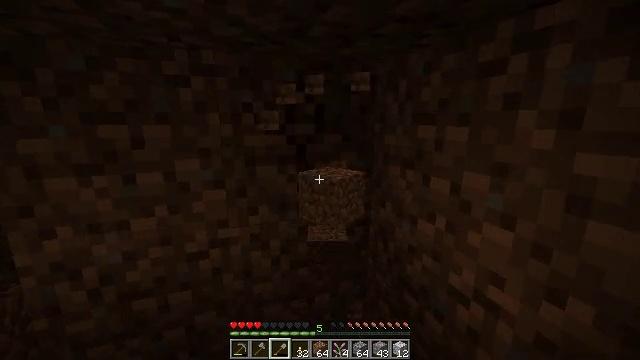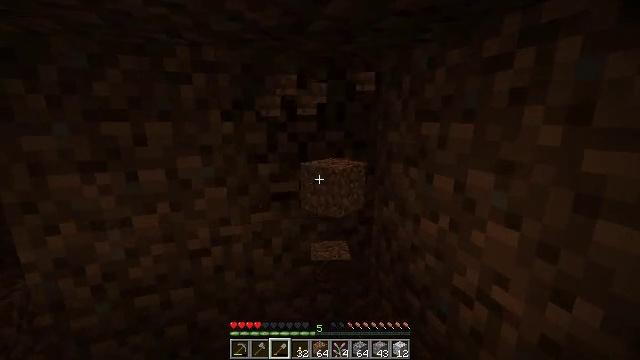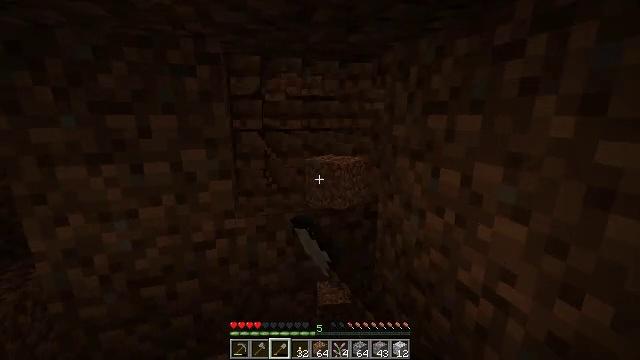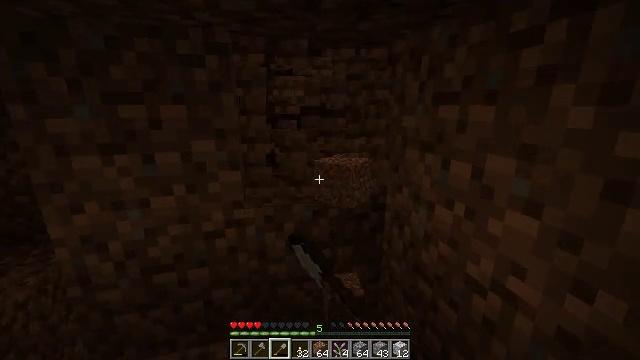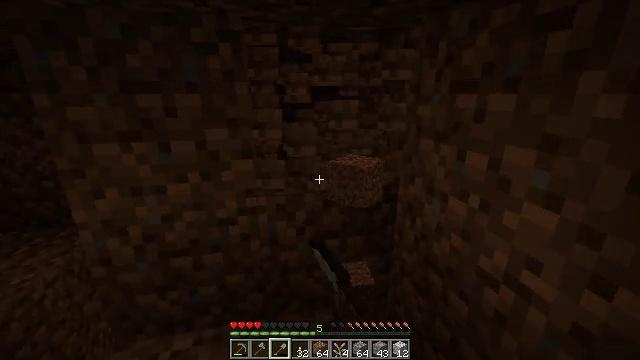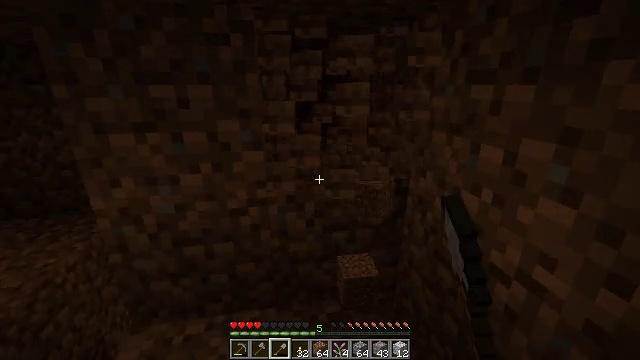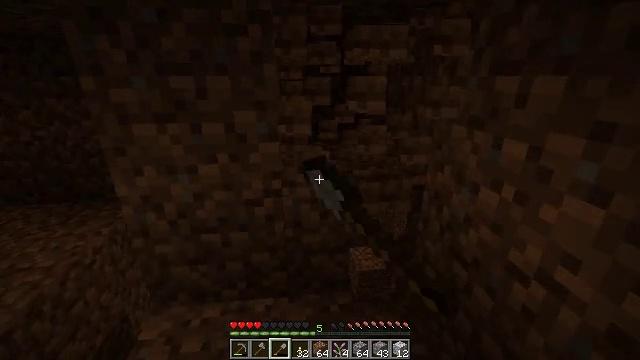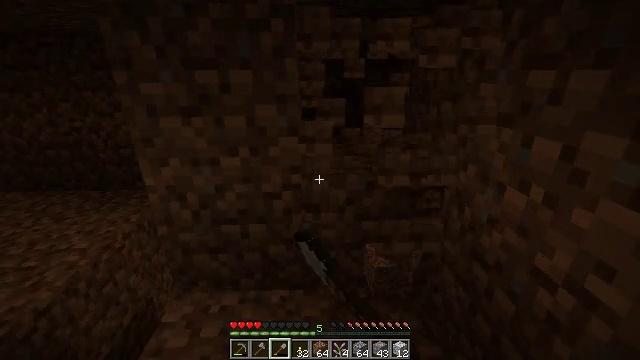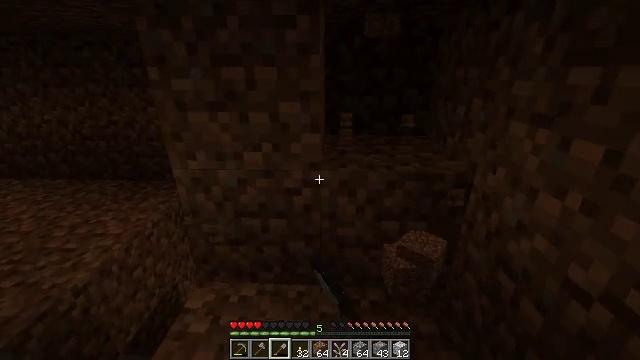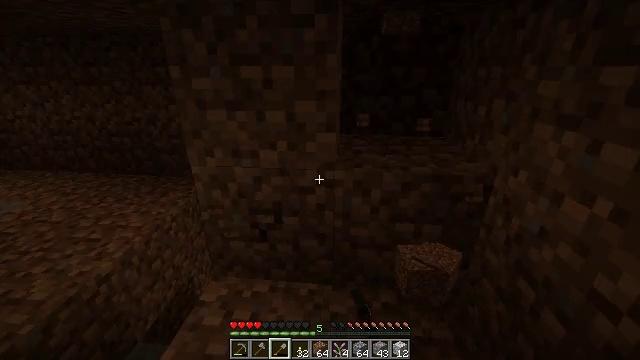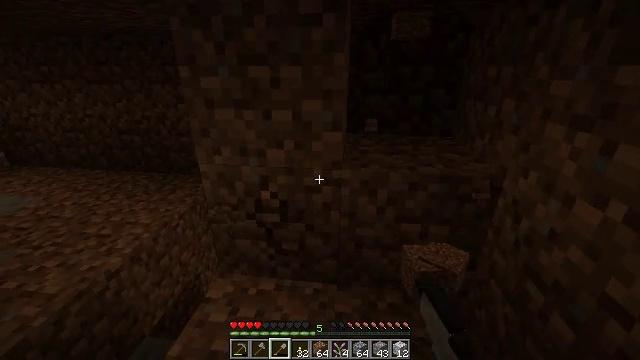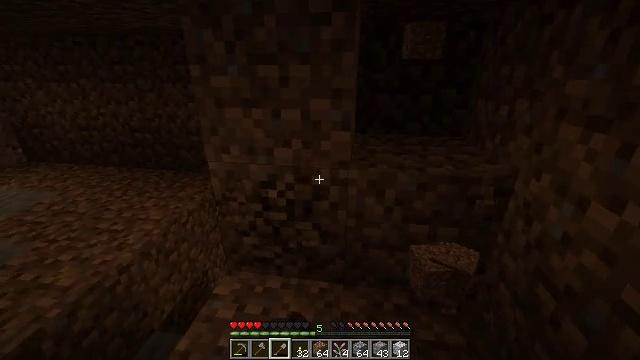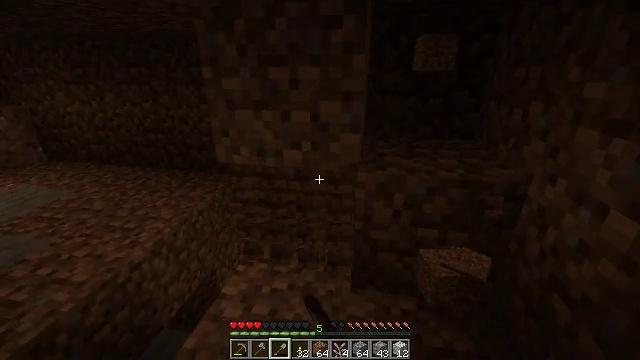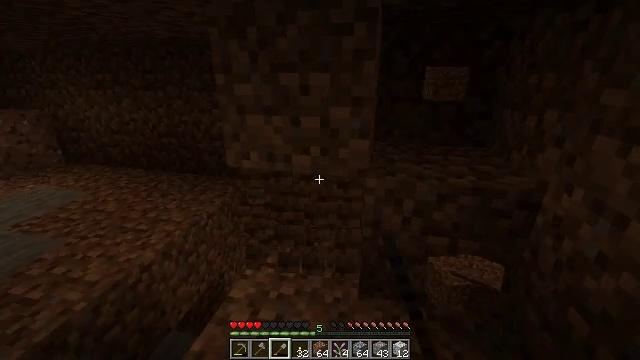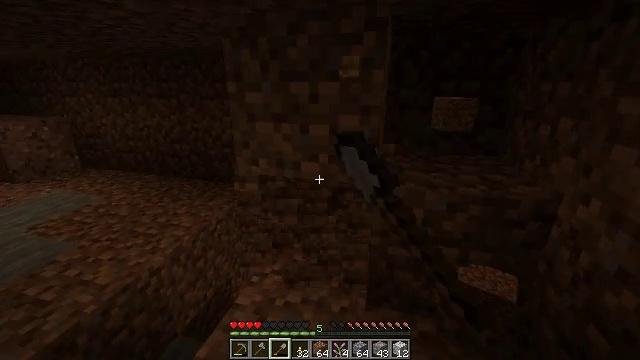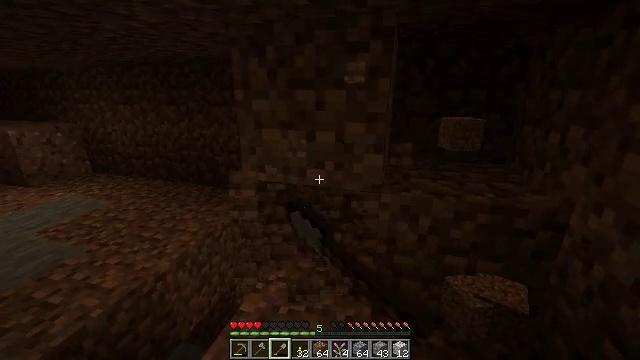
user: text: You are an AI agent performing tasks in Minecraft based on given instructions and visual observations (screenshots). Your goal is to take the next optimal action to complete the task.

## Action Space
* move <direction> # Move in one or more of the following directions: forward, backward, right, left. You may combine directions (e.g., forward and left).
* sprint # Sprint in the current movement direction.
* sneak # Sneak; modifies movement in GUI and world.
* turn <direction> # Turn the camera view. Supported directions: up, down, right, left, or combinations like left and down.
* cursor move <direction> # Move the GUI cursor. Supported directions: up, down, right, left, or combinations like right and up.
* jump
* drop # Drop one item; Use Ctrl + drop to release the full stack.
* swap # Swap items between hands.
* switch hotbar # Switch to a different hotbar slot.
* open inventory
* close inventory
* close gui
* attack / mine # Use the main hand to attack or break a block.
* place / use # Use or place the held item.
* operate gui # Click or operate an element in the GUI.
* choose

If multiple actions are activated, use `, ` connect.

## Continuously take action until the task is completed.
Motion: motion action
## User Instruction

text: Mine dirt from the ground.
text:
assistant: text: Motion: turn left, attack / mine
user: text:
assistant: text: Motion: turn left and down, attack / mine
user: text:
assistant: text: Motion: turn left and down, attack / mine
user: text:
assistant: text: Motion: turn left and down, attack / mine
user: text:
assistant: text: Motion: turn left and down, attack / mine
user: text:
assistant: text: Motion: turn left and down, attack / mine
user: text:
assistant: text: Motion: turn left and down, attack / mine
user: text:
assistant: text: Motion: turn left, attack / mine
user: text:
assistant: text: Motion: turn left, attack / mine
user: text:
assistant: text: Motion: turn left, attack / mine
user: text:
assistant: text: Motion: turn left, attack / mine
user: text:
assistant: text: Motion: turn left, attack / mine
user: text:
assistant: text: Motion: turn left and up, attack / mine
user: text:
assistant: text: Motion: turn left and up, attack / mine
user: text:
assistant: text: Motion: turn left and up, attack / mine
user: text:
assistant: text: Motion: turn left and up, attack / mine
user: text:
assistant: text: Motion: attack / mine
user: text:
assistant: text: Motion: attack / mine
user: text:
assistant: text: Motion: attack / mine
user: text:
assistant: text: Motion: attack / mine
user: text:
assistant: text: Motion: attack / mine
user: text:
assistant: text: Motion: move forward, attack / mine
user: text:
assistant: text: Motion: move forward, turn right and down, attack / mine
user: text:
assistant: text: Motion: move forward, turn right and down, attack / mine
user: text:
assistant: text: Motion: turn right and down, attack / mine
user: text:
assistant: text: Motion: turn right and down, attack / mine
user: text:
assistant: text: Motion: turn right and down, attack / mine
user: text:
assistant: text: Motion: attack / mine
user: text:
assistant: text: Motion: attack / mine
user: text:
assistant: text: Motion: attack / mine